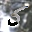
Label: 5